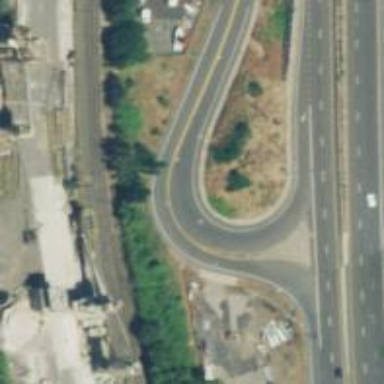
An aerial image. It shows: Trunk link highway with sidewalk on the left.